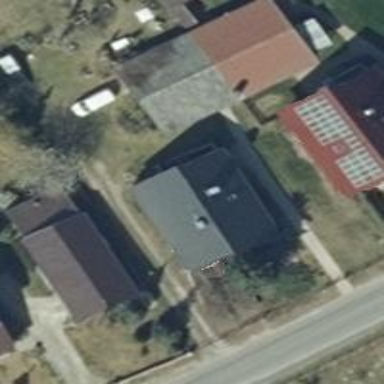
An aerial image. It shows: Gabled house with black roof. The roof is oriented along the building.